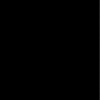
Label: dusty